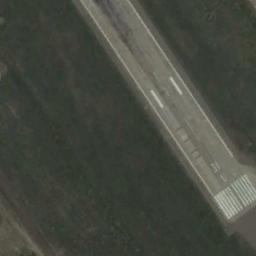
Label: runway